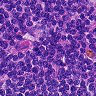
Metastatic tissue present: no